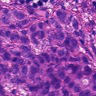
Metastatic tissue present: yes